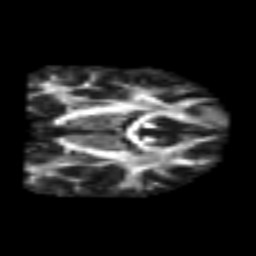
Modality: FA
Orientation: coronal
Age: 25
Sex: male
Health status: healthy